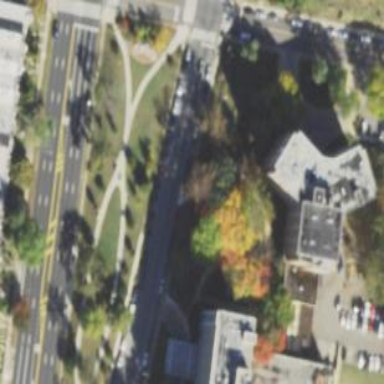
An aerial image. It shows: Sidewalk.